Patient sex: F
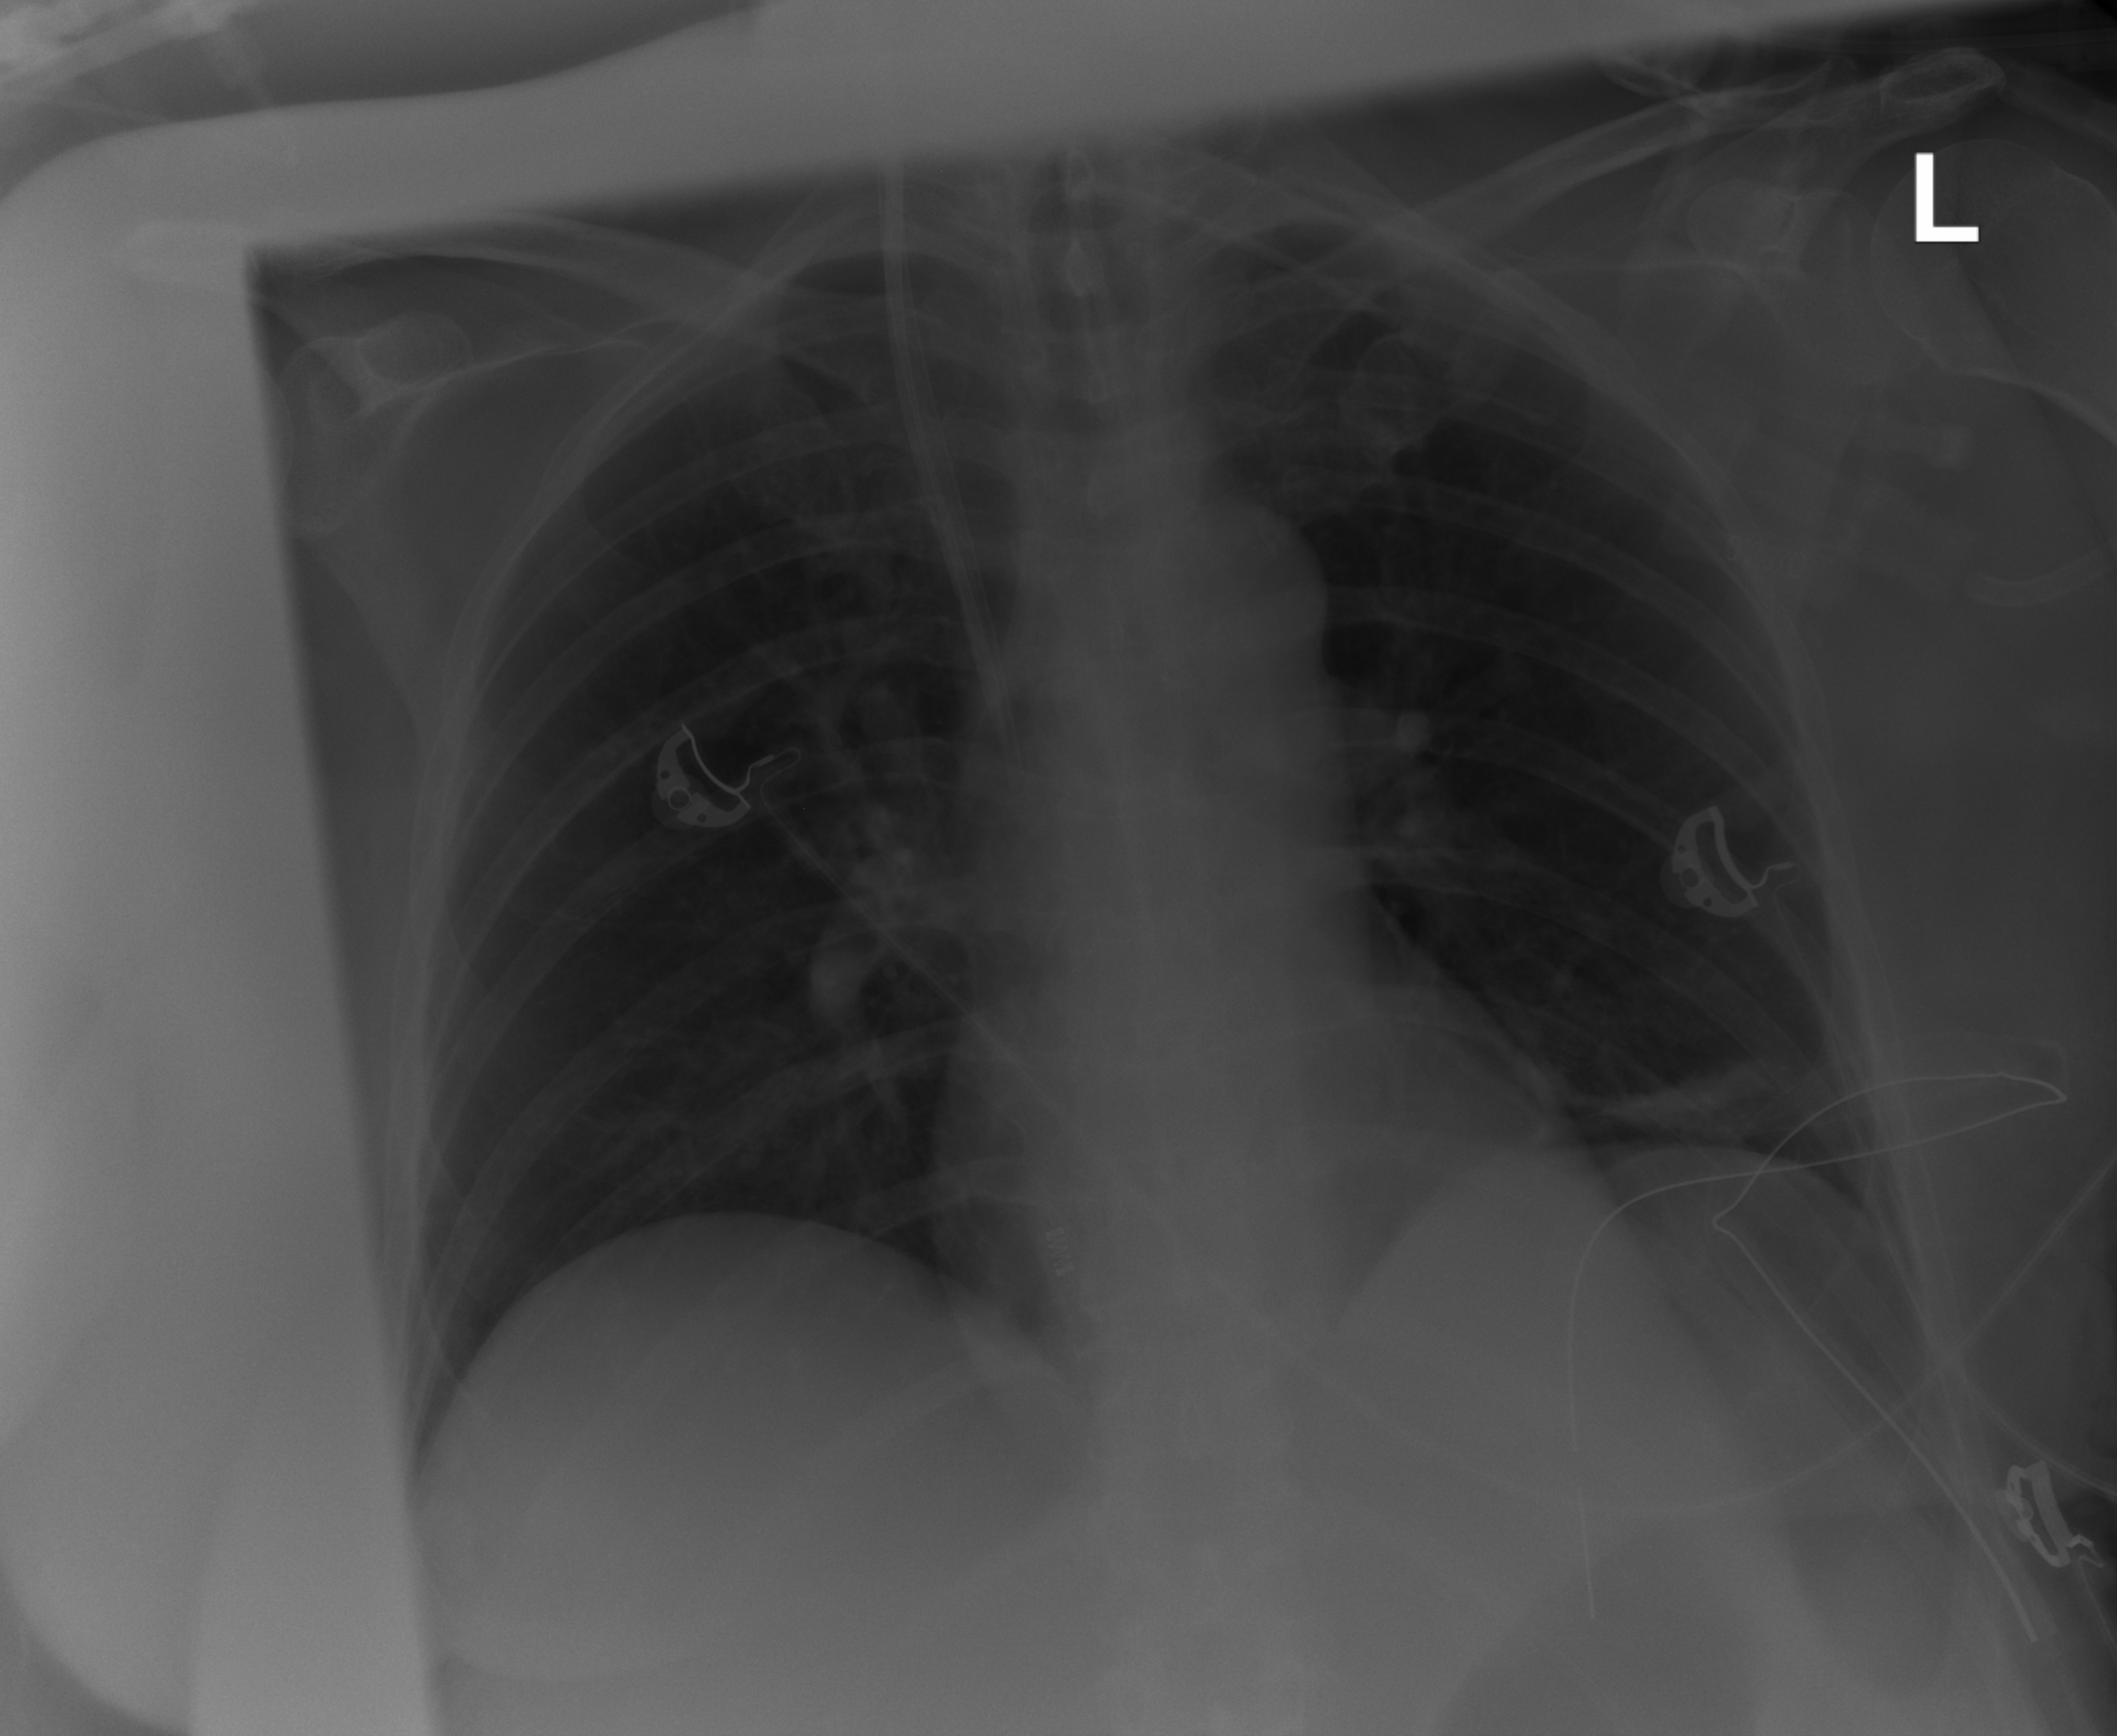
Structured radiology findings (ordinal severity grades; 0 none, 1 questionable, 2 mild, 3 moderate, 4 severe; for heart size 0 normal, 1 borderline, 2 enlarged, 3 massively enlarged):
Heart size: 0
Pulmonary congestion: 0
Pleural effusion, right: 0
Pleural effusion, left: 0
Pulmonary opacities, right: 2
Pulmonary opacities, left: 0
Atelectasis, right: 0
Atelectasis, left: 2